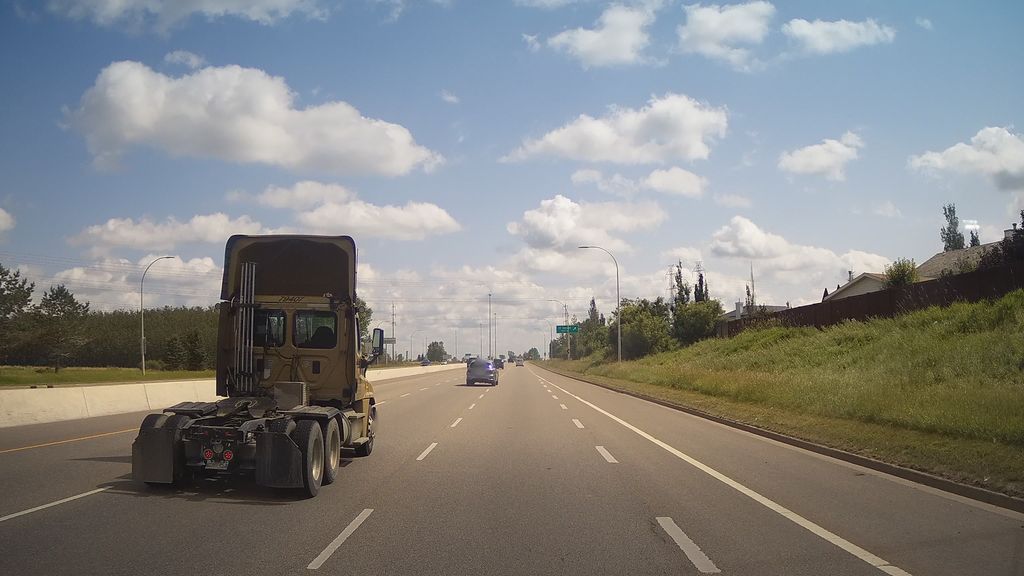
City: edmonton